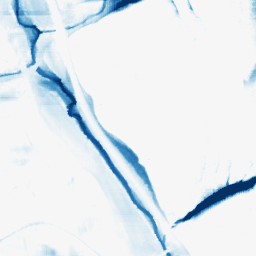
Category: morphological
Decomposition family: morphological_rect
Decomposition parameters: operation: closing
width: 50
height: 20
Upsampling method: regularized
Upsampling parameters: scale: 4
lambda_reg: 0.01
Upsampling scale: 4